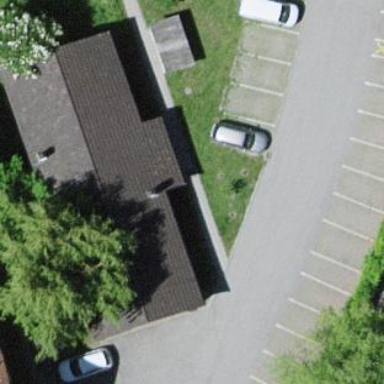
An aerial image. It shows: Kindergarten building.